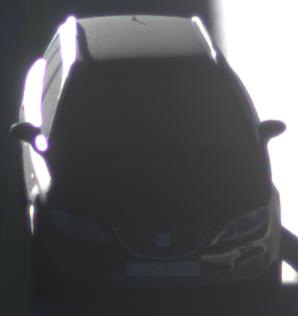
Make: SEAT
Model: Exeo ST 1.6
Detailed model: Exeo (3R) ST
Model produced from: 2010/05
Model produced until: 2010/08
Doors: 5
Color: black
Road condition: dry road
Daytime: sunrise or sunset
Contrast: high contrast